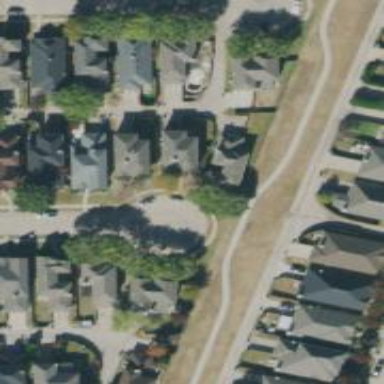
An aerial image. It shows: Residential road.